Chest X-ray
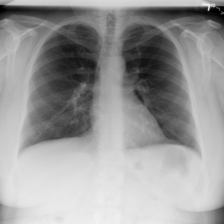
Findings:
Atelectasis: negative
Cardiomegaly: negative
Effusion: negative
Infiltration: negative
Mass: negative
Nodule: negative
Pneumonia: negative
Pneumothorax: negative
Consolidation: negative
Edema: negative
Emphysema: negative
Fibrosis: negative
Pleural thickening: negative
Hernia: negative